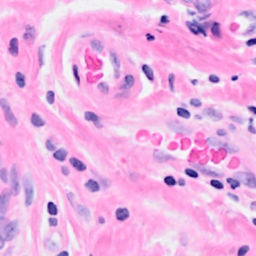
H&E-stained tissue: Breast